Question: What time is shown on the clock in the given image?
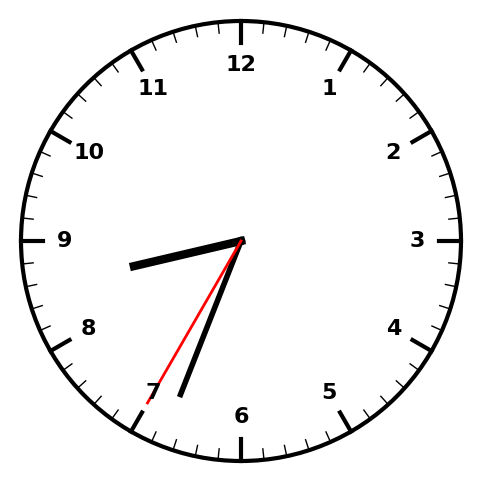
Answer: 08:33:35